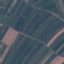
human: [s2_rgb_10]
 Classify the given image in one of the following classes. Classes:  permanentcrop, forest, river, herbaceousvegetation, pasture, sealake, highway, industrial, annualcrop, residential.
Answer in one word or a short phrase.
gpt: PermanentCrop